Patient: sex M, age 52
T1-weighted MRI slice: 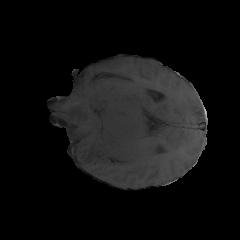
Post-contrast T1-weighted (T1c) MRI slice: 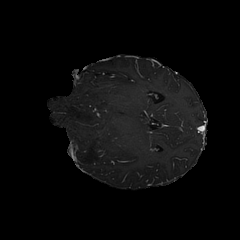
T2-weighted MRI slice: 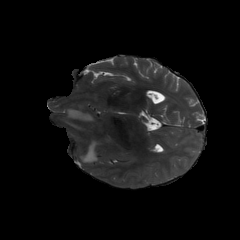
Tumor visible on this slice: yes
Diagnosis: Glioblastoma, IDH-wildtype
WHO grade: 4